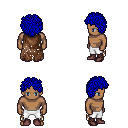
a pixel art fantasy rpg character, male body template, human, dark skin, brown tattered cape, white pants, blue curly afro hairstyle, maroon shoes, four views (front, back, left, right), 2x2 character sprite sheet, small pixel art, hard edges, no anti-aliasing